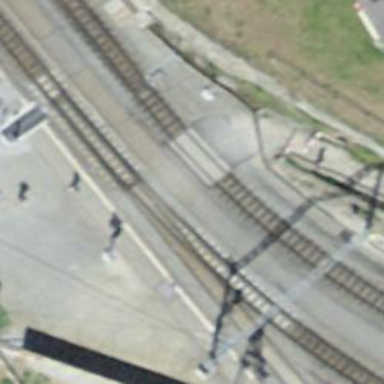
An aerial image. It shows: Level crossing along the railway.